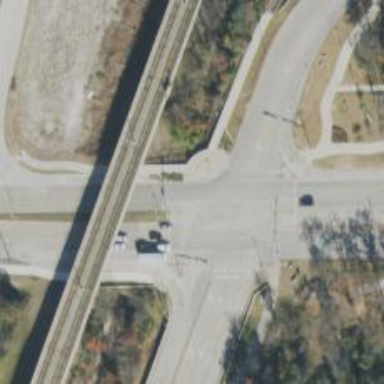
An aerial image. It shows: Secondary road with separate sidewalk.